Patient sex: M
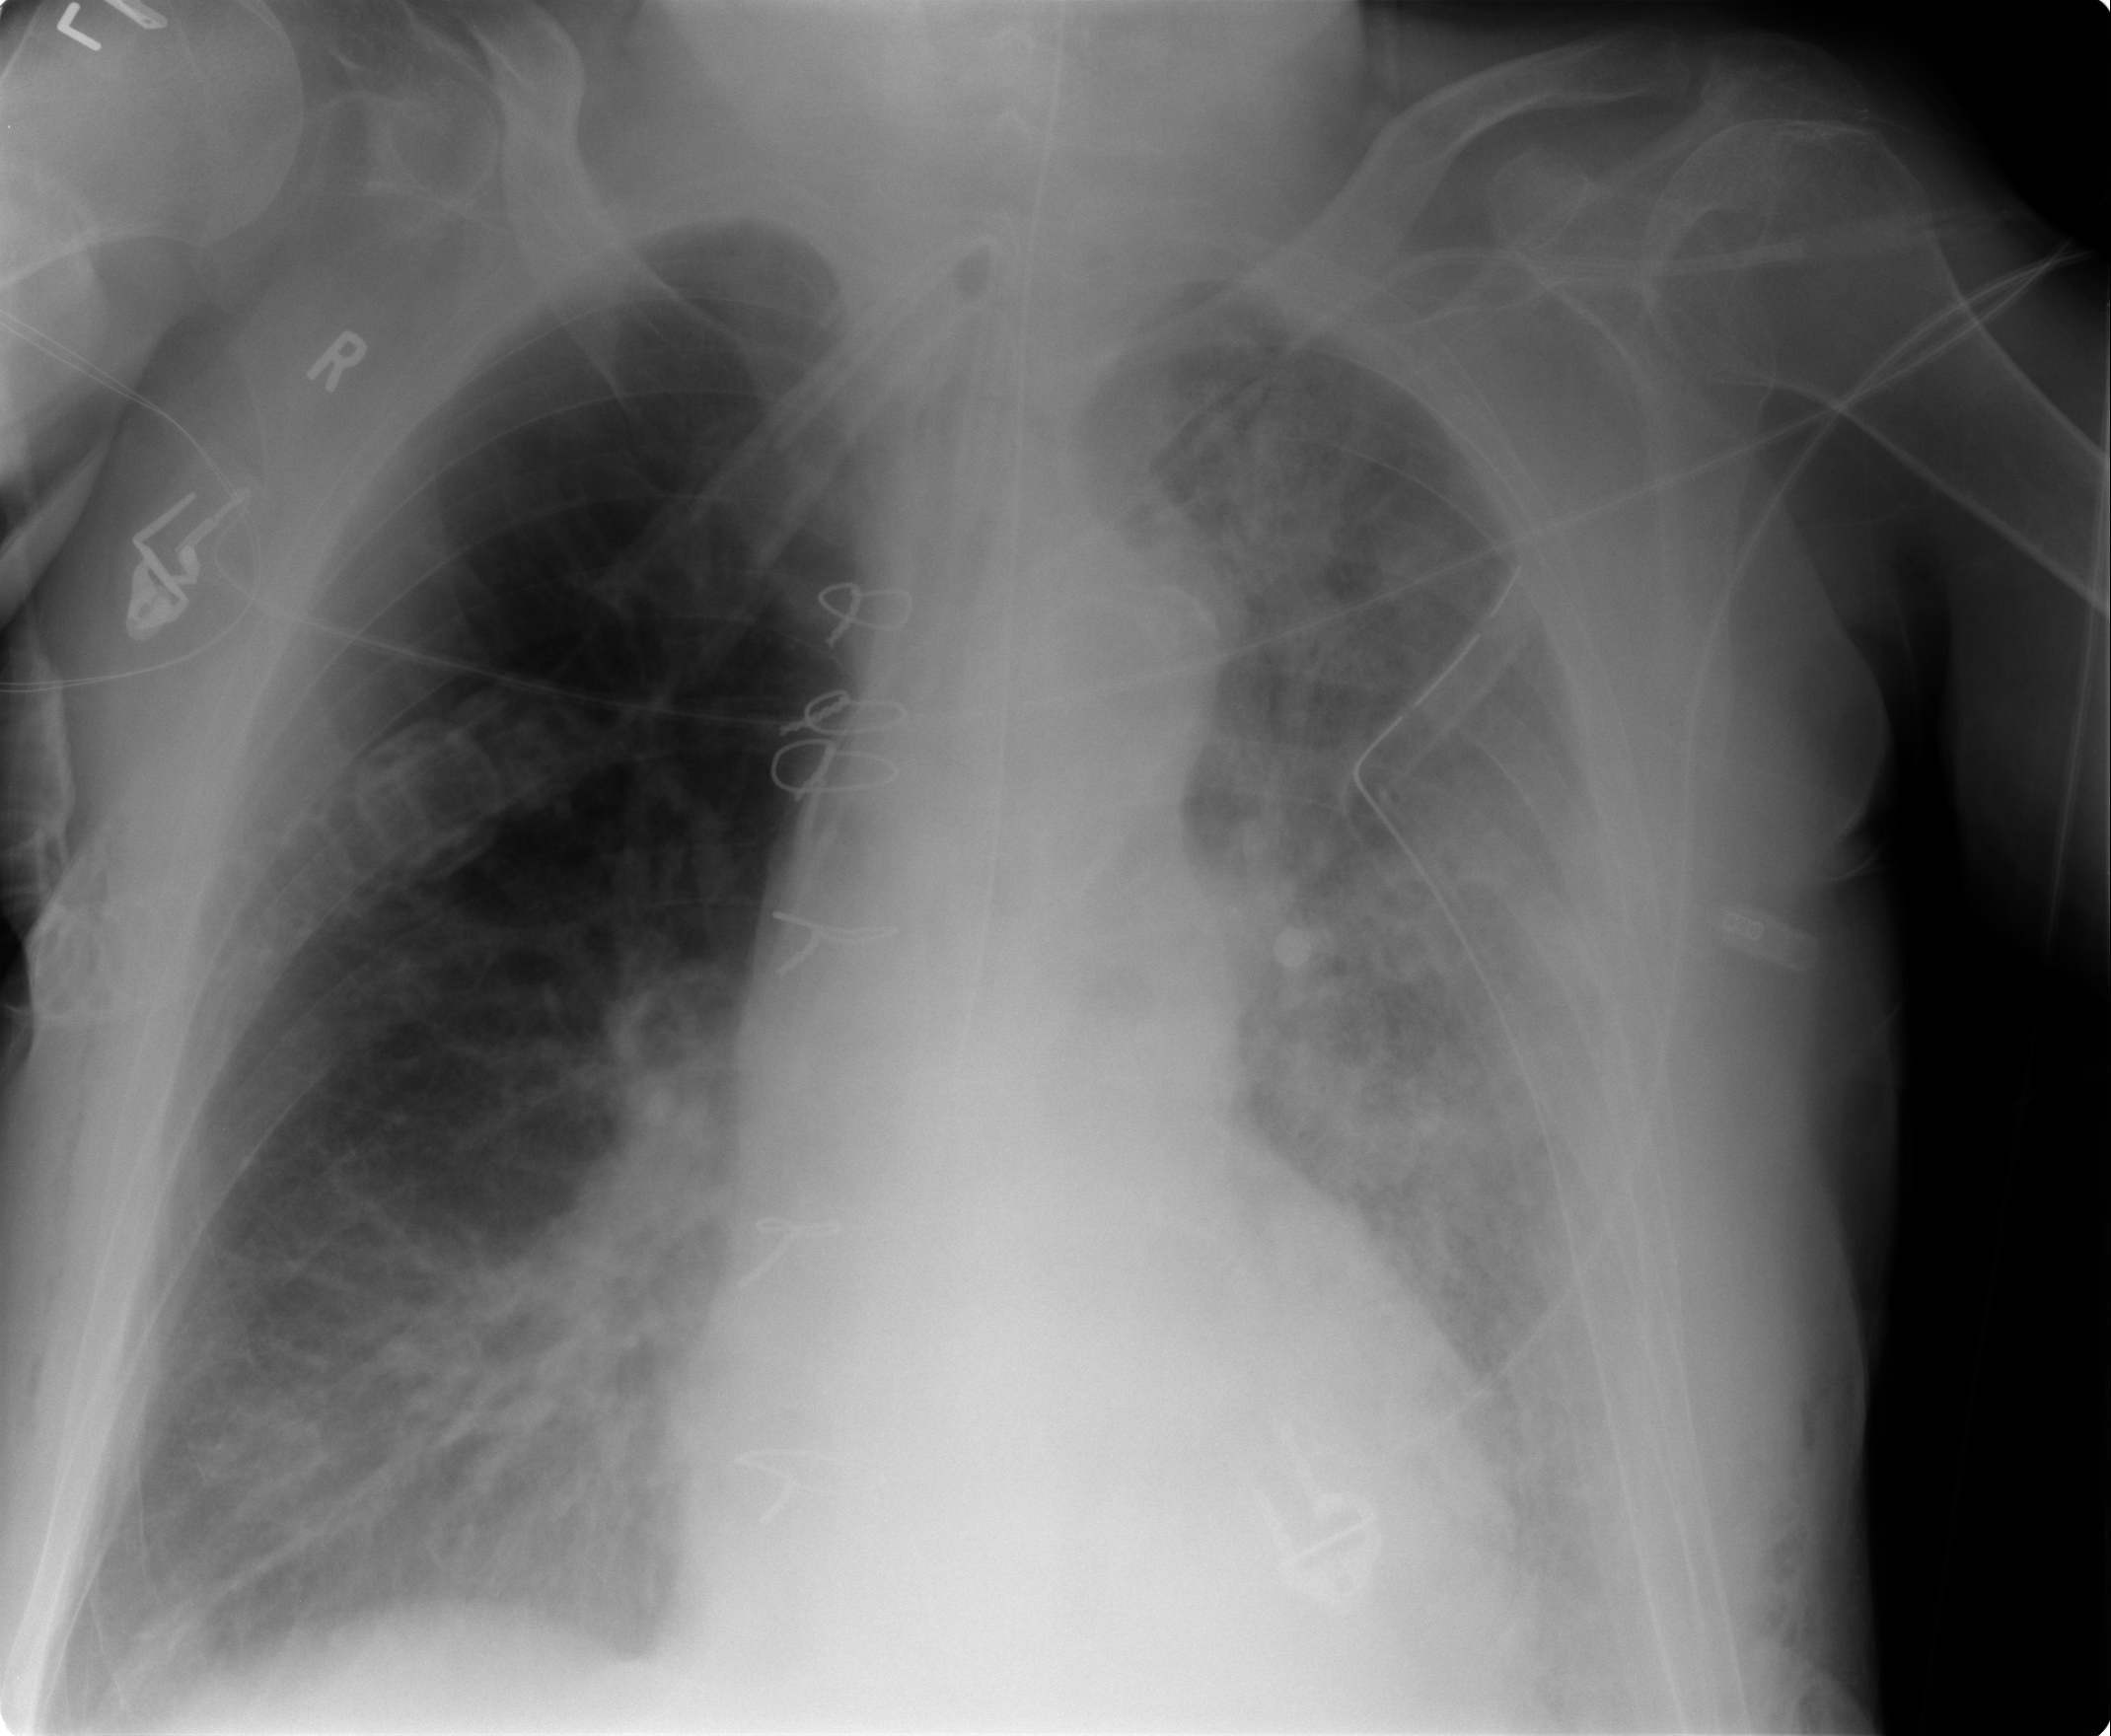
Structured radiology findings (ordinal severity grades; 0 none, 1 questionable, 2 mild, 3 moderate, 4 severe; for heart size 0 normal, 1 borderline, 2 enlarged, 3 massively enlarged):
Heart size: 2
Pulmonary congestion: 1
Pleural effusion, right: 2
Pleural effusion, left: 2
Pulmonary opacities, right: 2
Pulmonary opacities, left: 3
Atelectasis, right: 2
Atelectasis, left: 2